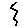
Label: zigzag